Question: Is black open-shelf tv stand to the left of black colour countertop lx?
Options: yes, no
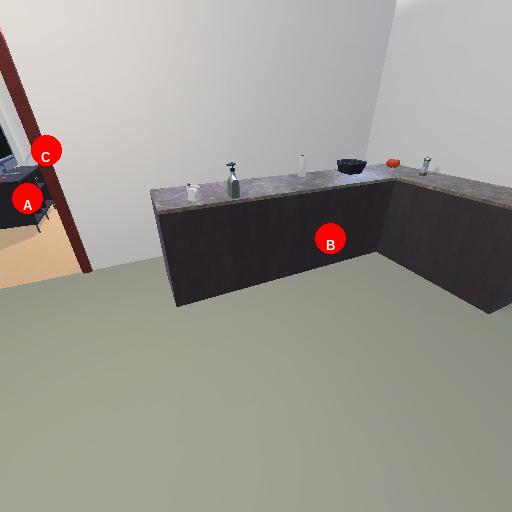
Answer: yes